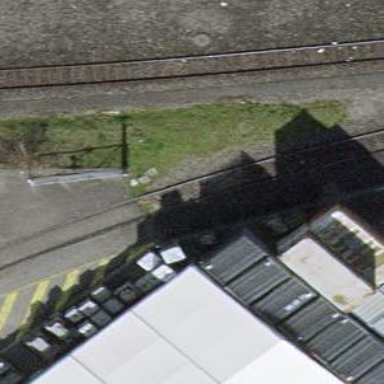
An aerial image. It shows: Railway level crossing.